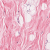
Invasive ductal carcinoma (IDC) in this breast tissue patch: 0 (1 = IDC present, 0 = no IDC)